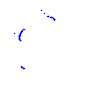
Particle: kaon